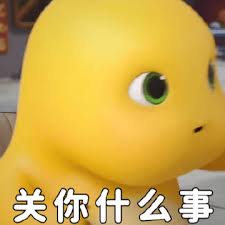
Label: nailong